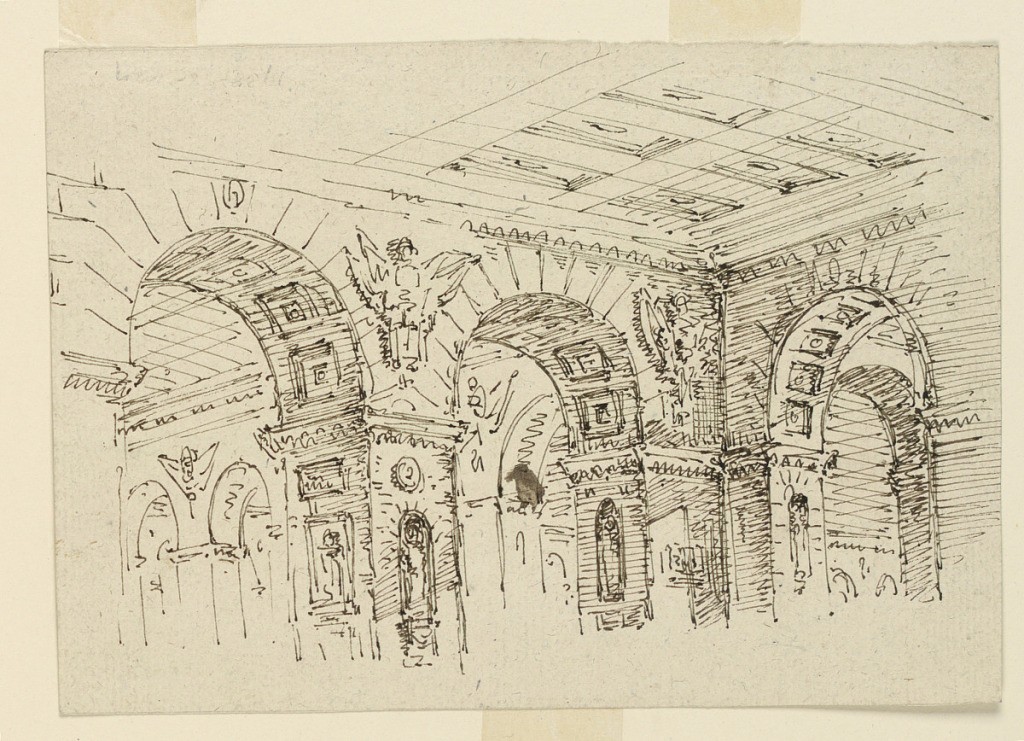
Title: Stage Design, Palace Interior
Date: early 19th century
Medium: Pen and bistre ink on paper
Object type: Drawing
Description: Horizontal rectangle. Interior of palace hall with detailed arches, sculptures. Verso: Oriental buildings.